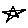
Label: star